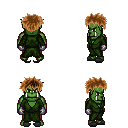
a pixel art fantasy rpg character, male body template, orc, green skin, green robe, red pants, brown bedhead hairstyle, metal gloves, gray slippers, four views (front, back, left, right), 2x2 character sprite sheet, small pixel art, hard edges, no anti-aliasing